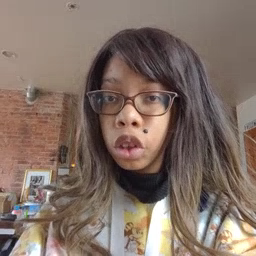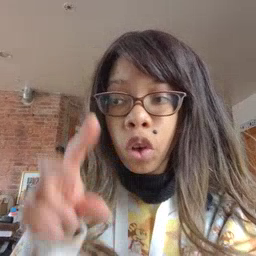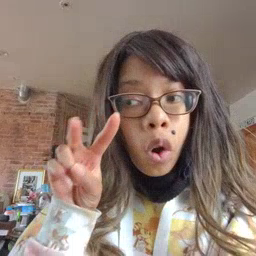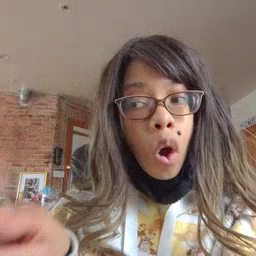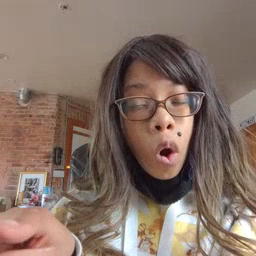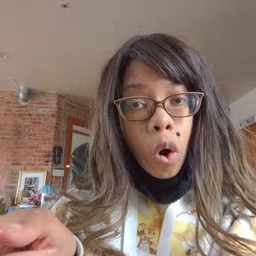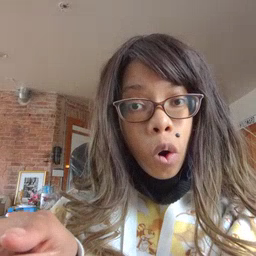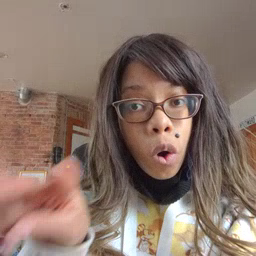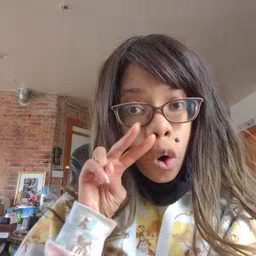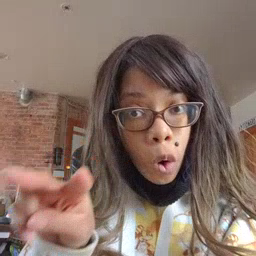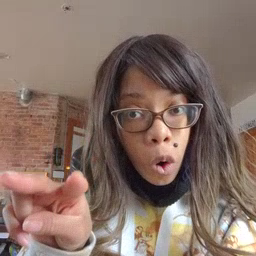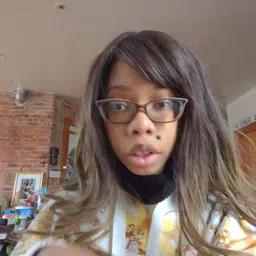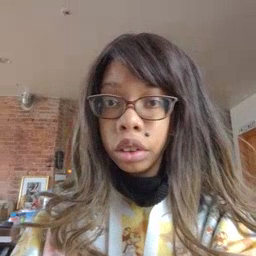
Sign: look